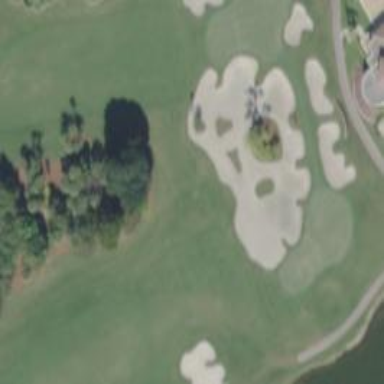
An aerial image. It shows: Golf bunker filled with sandy terrain.